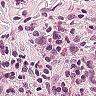
Metastatic tissue present: no